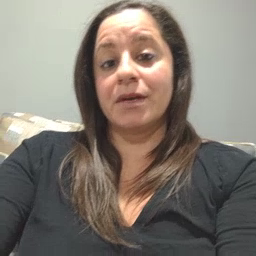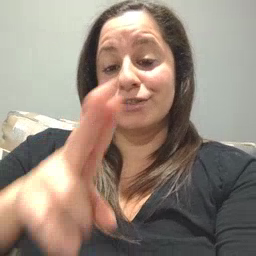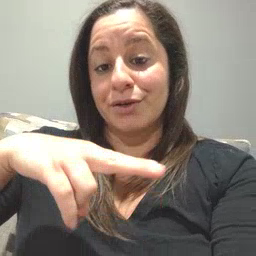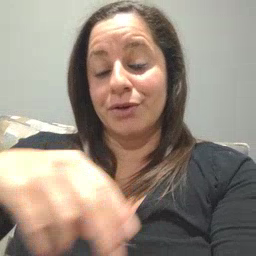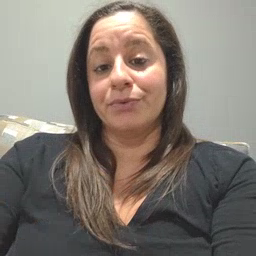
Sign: chair